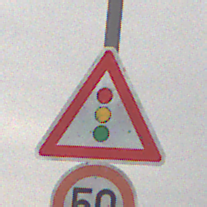
Verkehrszeichen: Lichtzeichenanlage
Zusatzzeichen unten: Geschwindigkeit50
Umgebung: Outdoor, Nature
Tageszeit: MorningAfternoon
Wetter: Overcast
Licht: Natural
Jahreszeit: Winter
Kontrast: LowContrast